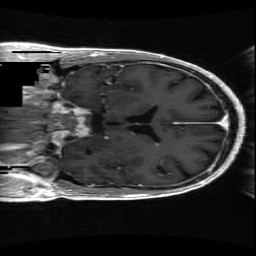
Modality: T1w
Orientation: coronal
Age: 53
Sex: male
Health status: ill